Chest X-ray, PA view. Patient: 55 years old, sex F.
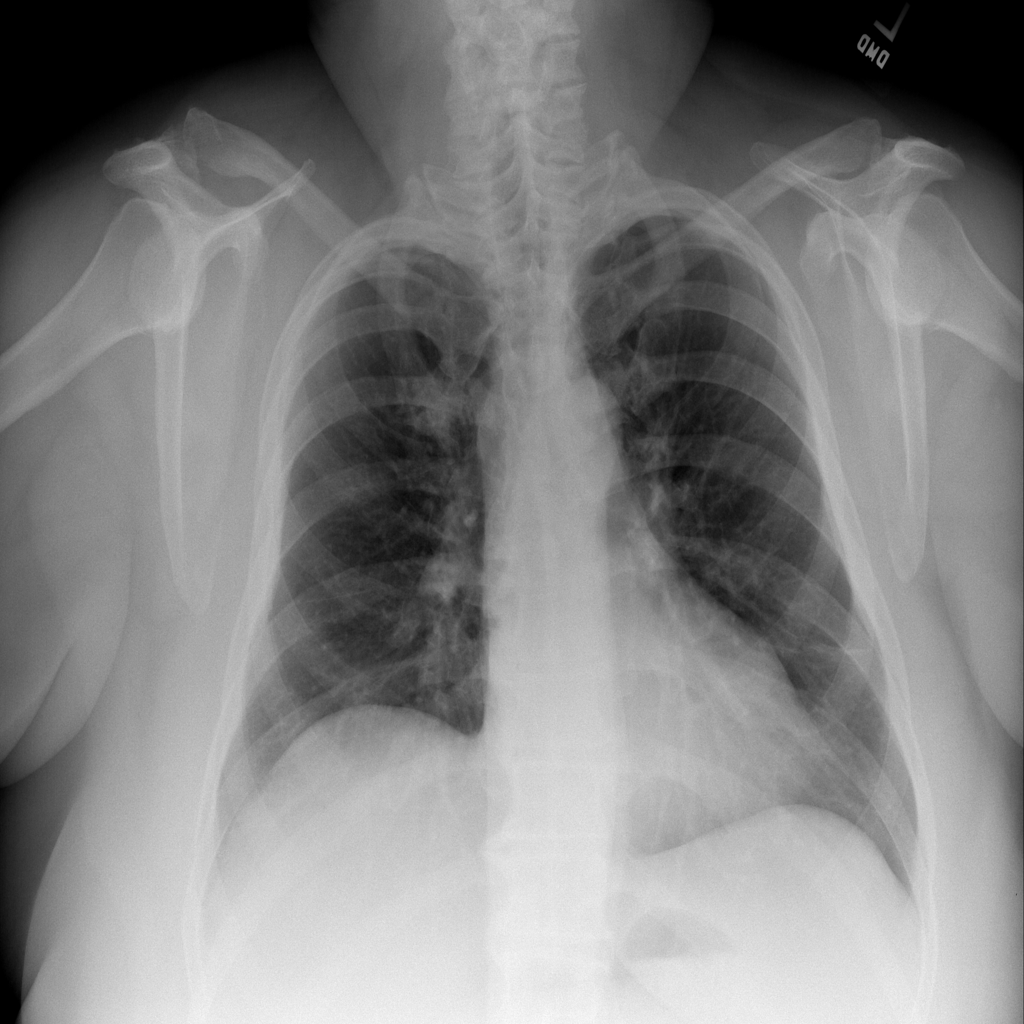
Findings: Atelectasis, Infiltration, Mass